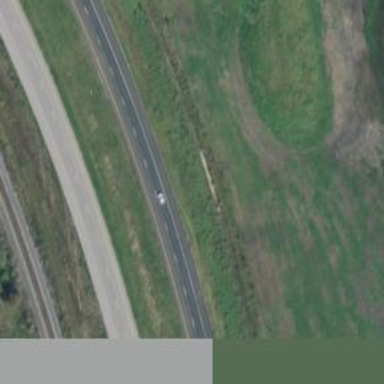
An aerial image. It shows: This image shows trunk highway that functions as expressway.